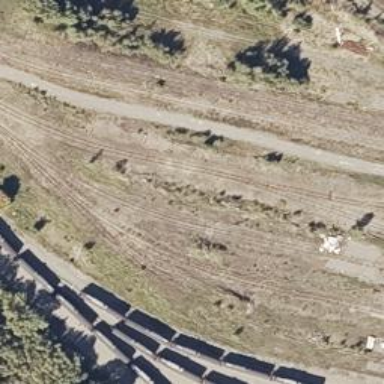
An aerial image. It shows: Railway yard.